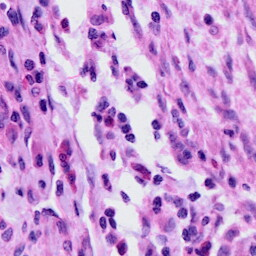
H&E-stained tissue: Cervix